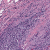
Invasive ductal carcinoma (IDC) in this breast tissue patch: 1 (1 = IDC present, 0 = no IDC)